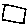
Label: square